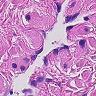
Metastatic tissue present: no